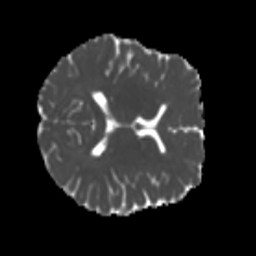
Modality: MD
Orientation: axial
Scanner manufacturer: siemens
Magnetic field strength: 3 T
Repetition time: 4 s
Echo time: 0.0594 s